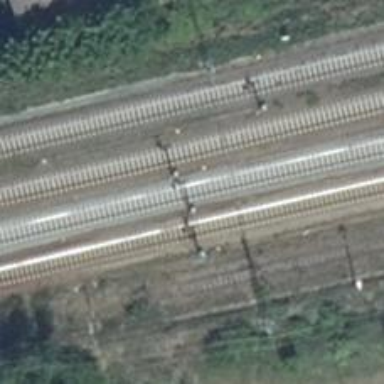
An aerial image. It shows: Railway signal.